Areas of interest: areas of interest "Nanjing Yangtze River Science and Technology Park South Area"
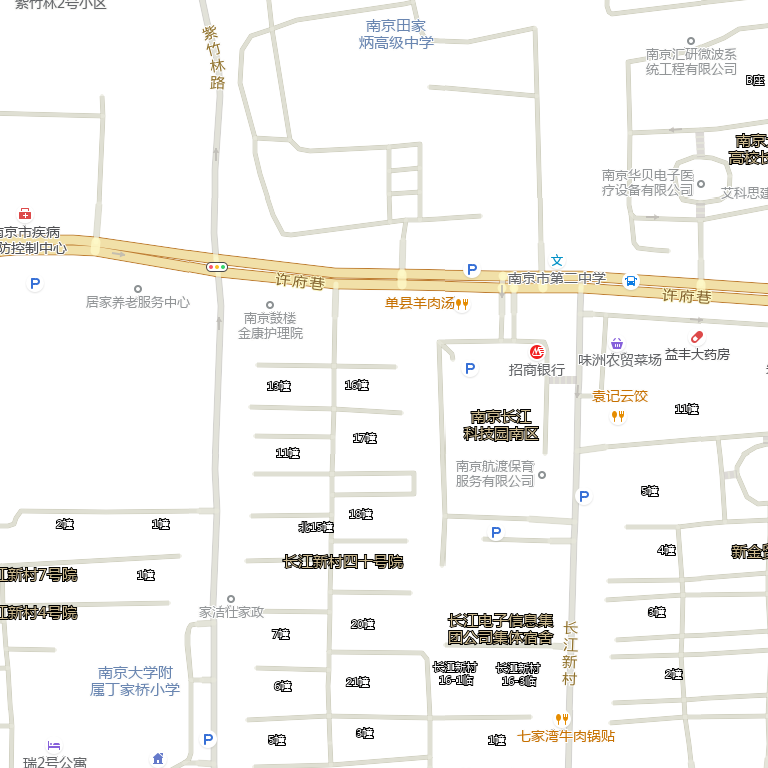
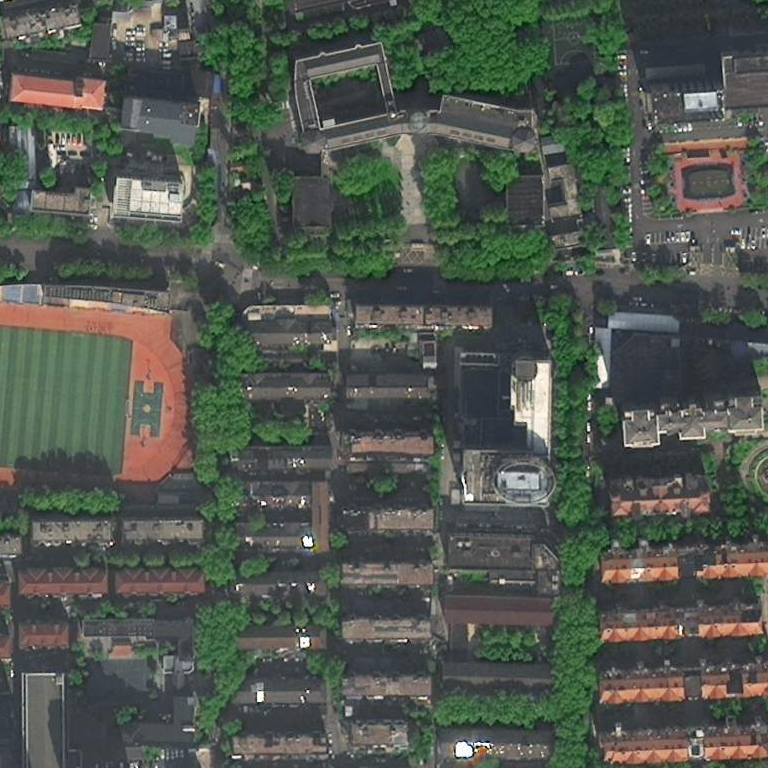